Field crop: maize
Growth stage: 2
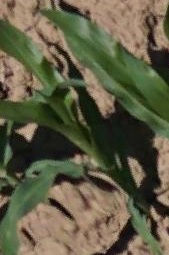
Species: maize